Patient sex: M
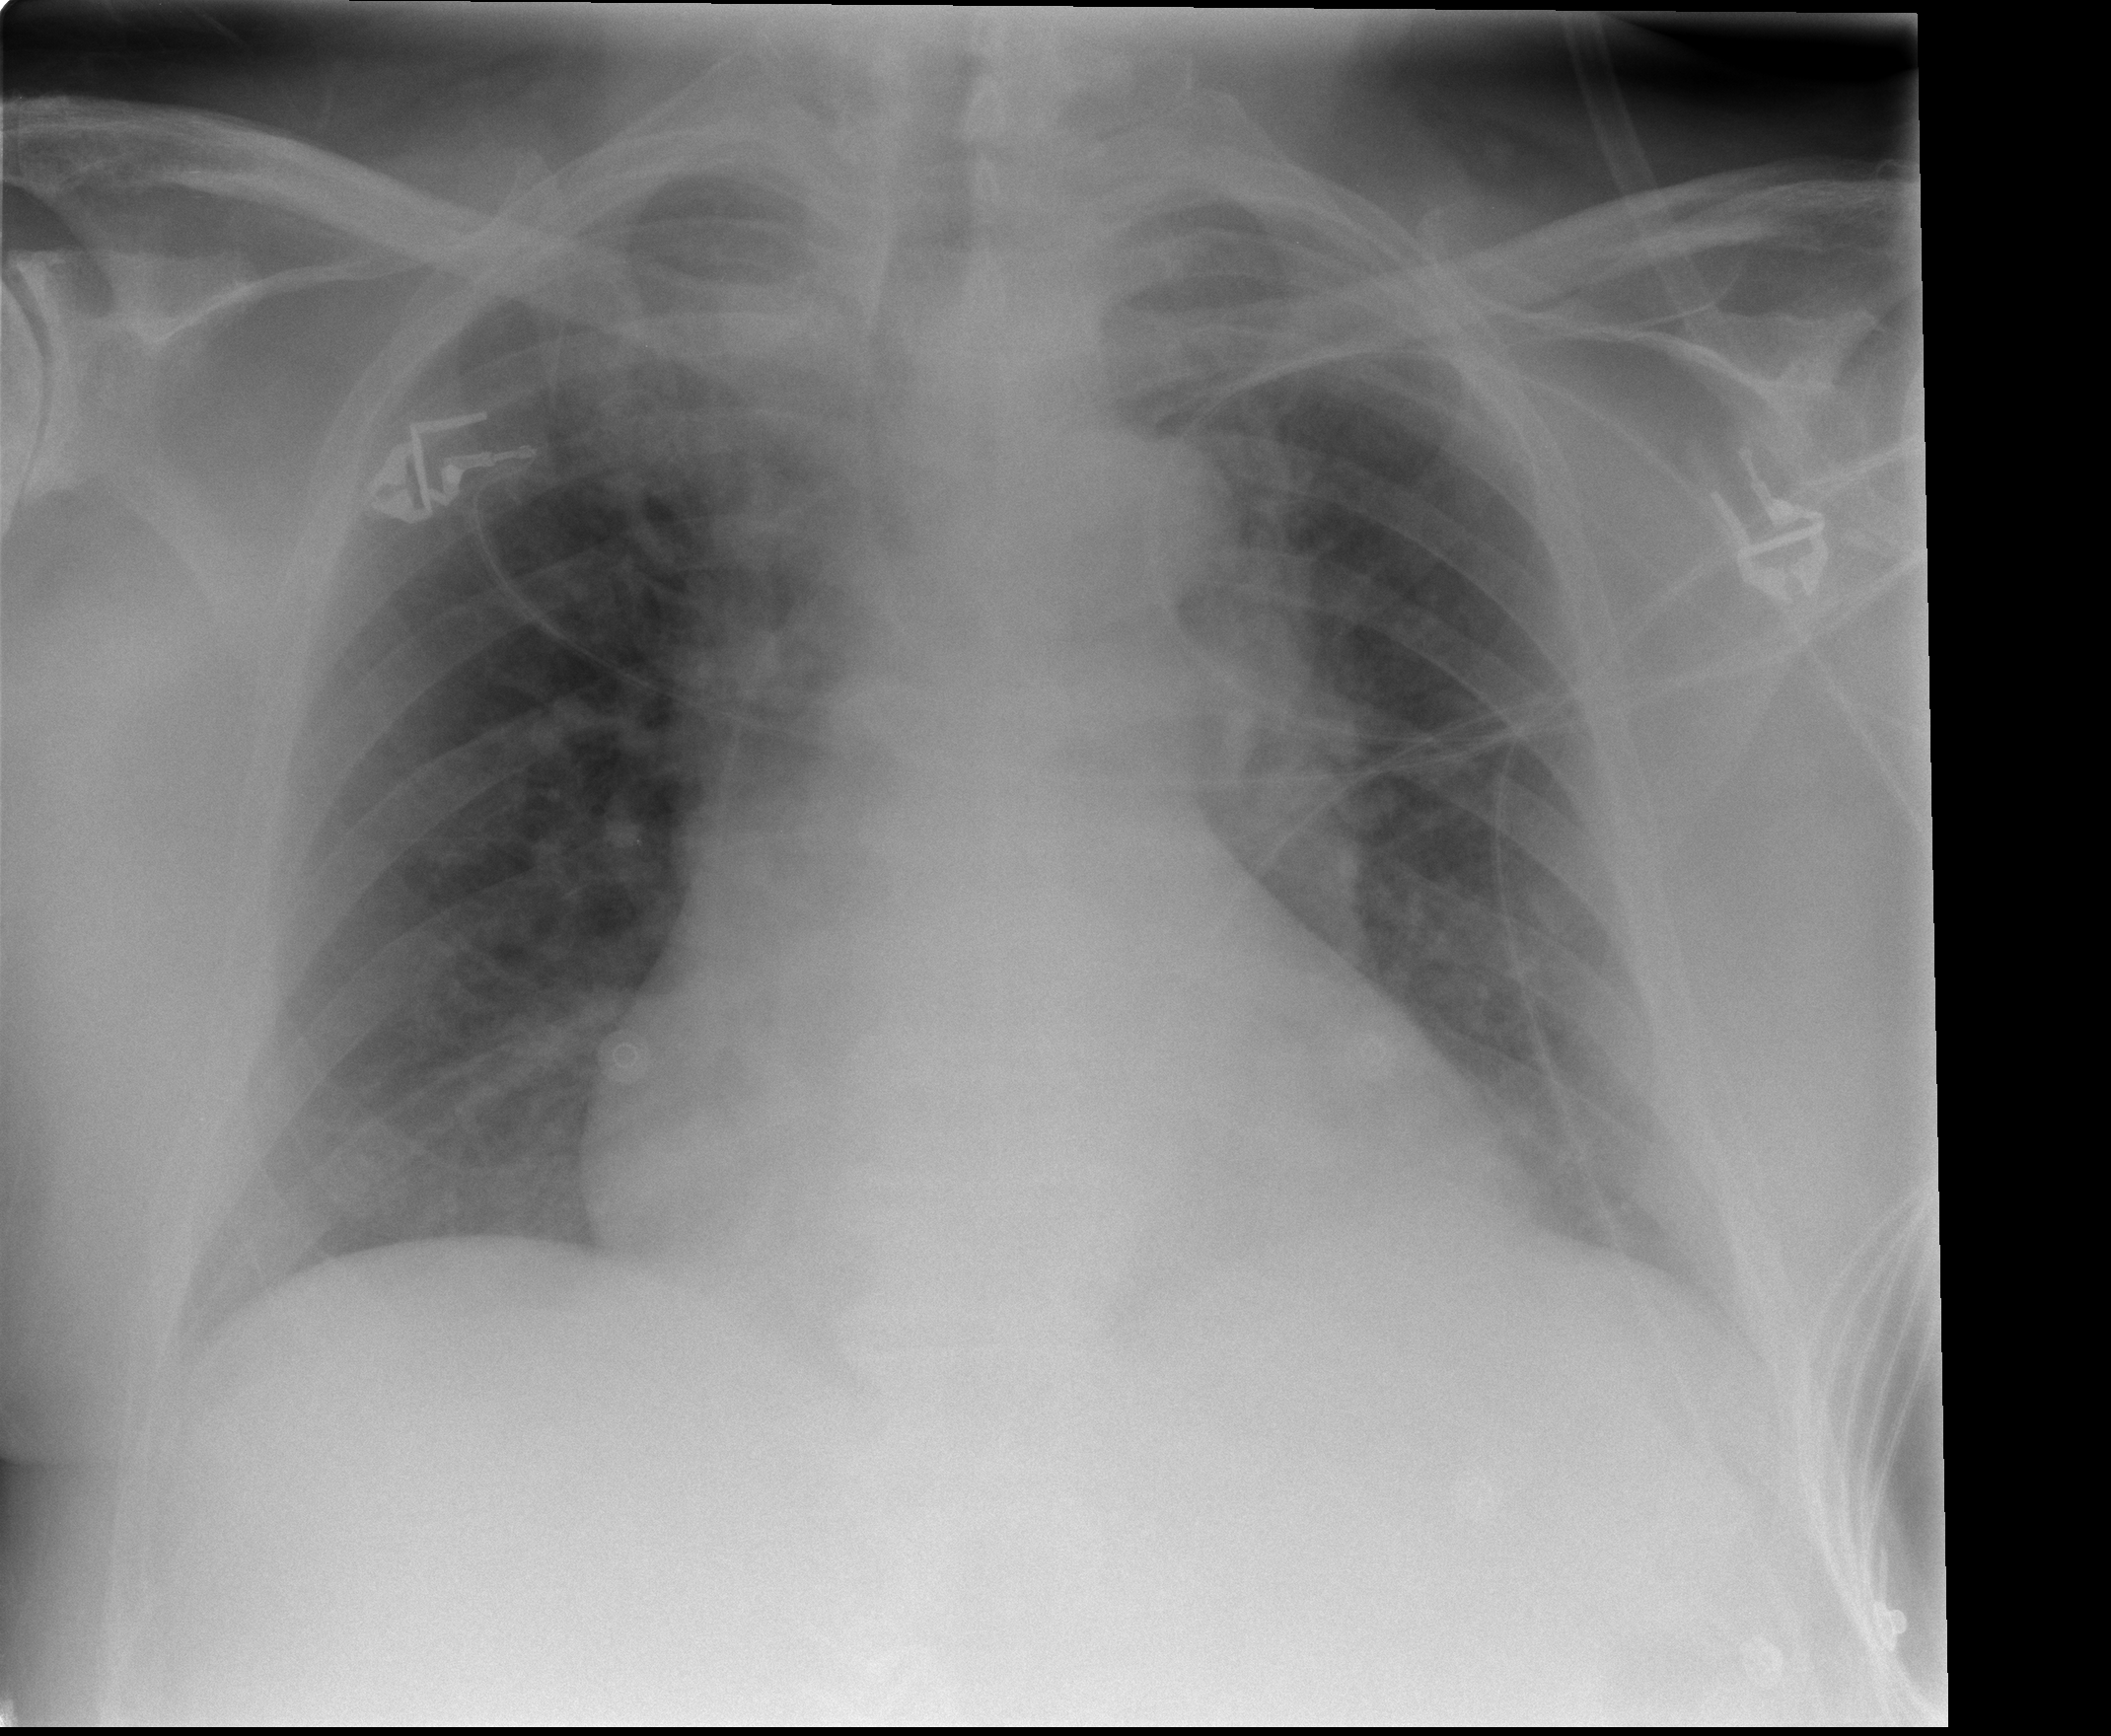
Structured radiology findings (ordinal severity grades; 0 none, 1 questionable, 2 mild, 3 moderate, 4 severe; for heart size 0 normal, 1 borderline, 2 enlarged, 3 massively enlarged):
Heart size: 0
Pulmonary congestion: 0
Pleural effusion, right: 1
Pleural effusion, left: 2
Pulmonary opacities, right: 2
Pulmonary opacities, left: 0
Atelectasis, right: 0
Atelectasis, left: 2